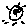
Label: sun